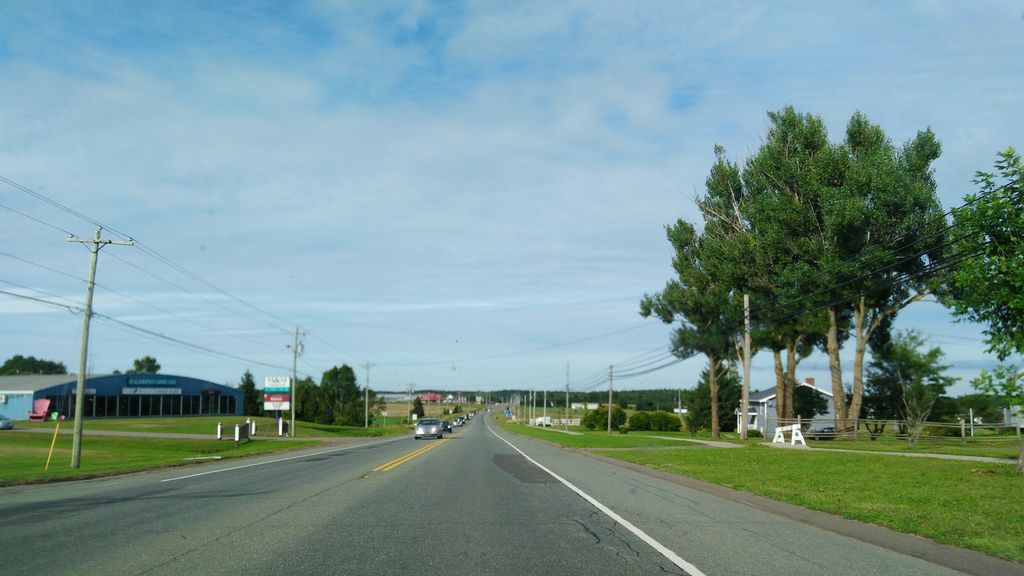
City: charlottetown